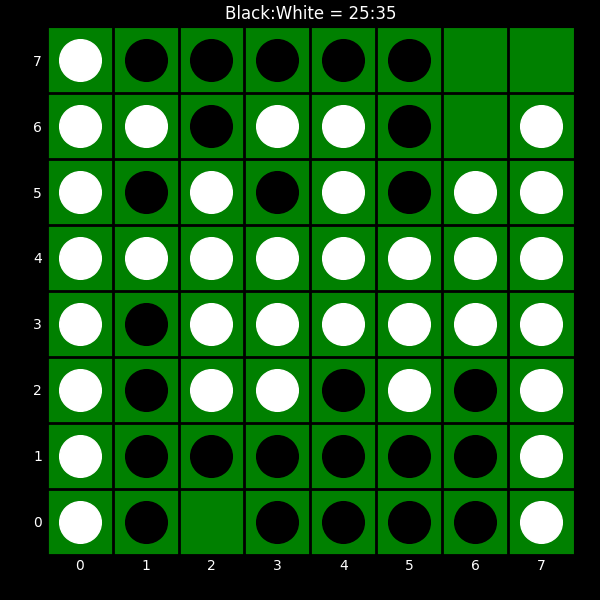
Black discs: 25
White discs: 35